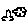
Label: cloud